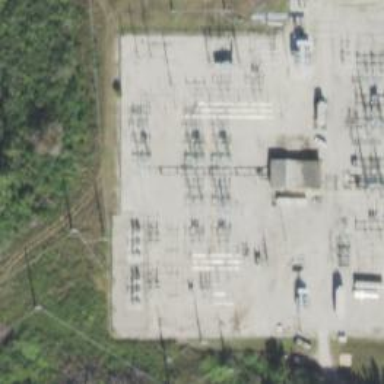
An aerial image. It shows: Switch used for power control.